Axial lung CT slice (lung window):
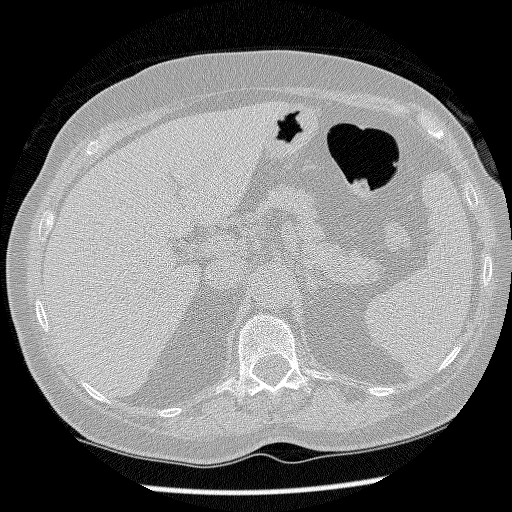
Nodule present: no